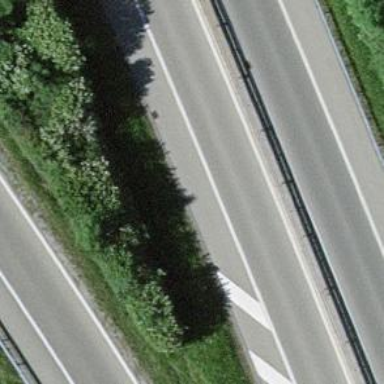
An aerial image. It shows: Asphalt motorway link.